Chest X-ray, PA view. Patient: 53 years old, sex M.
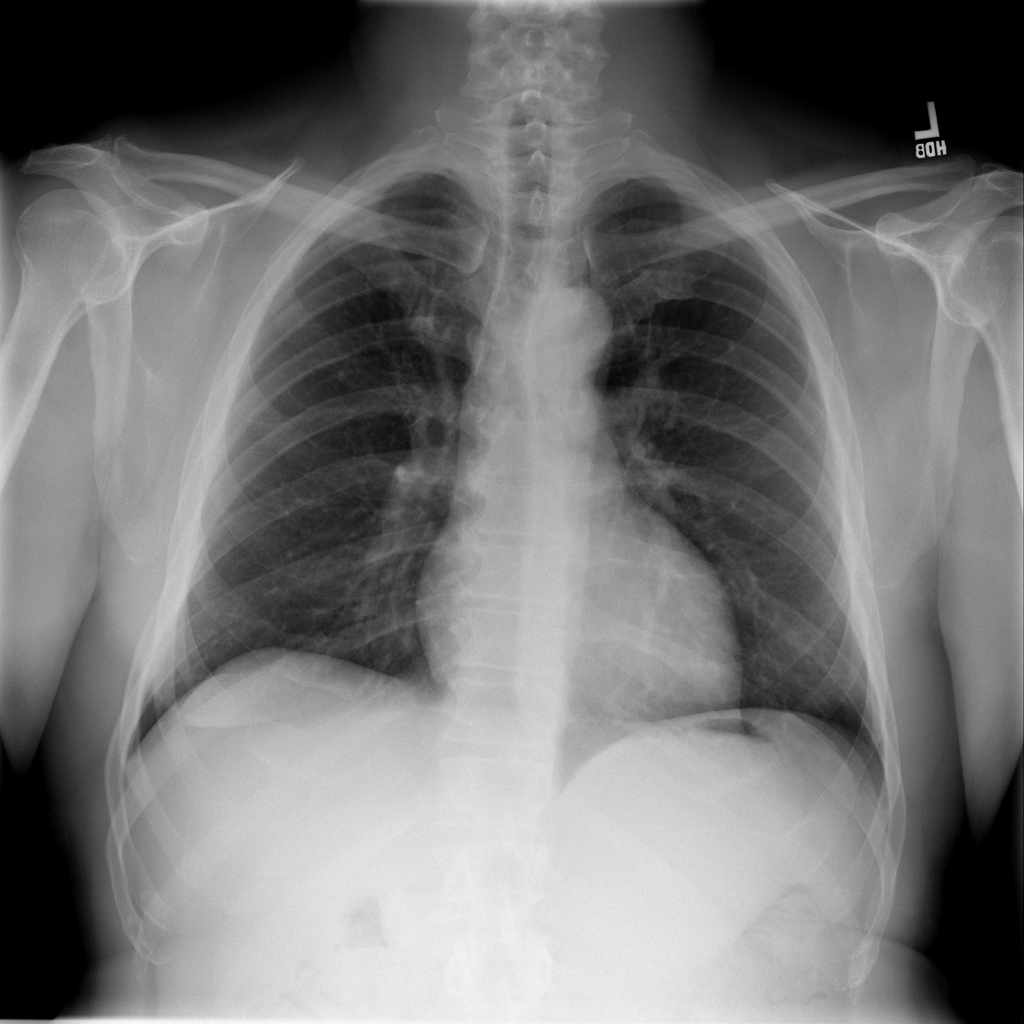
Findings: No Finding